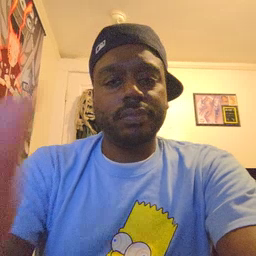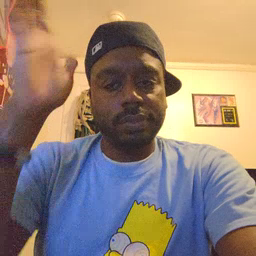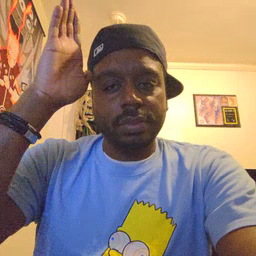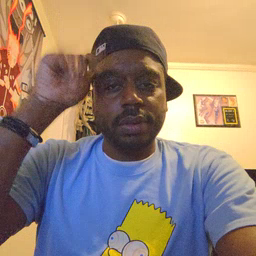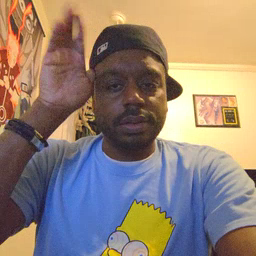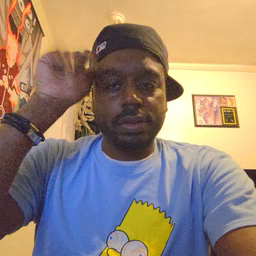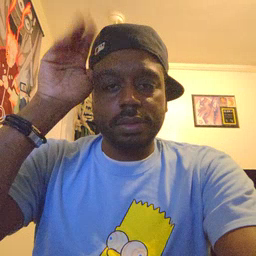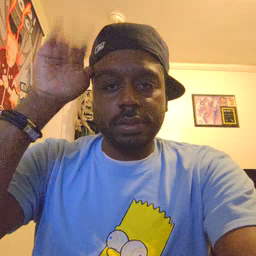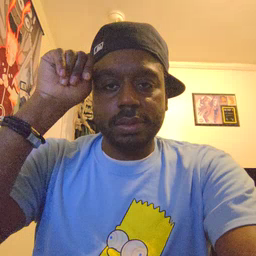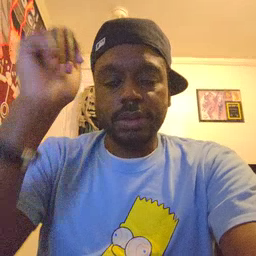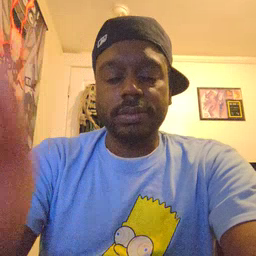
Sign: donkey